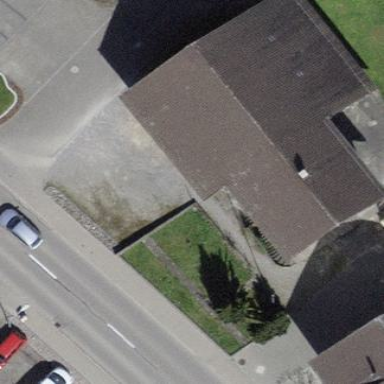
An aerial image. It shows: Building.